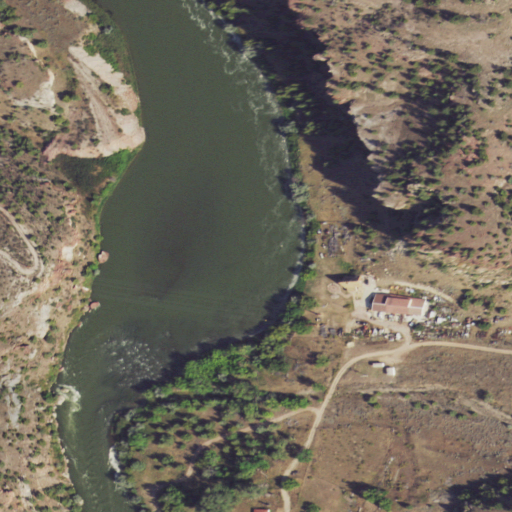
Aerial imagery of valley in Wyoming named Hartville Canyon containing grassland, open water, woody wetlands, evergreen forest, herbaceous wetlands, open development, low intensity development, and shrub